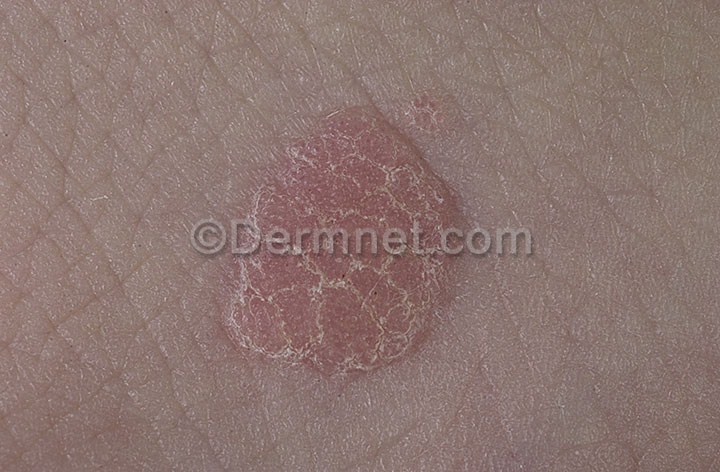
Disease: Warts Molluscum and other Viral Infections